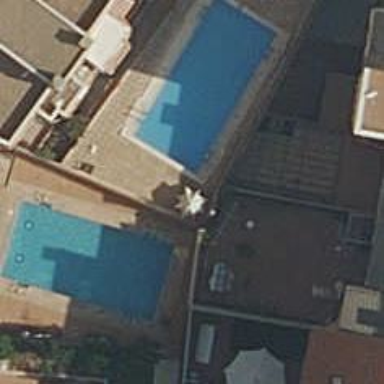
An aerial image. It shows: Swimming pool located in leisure land.